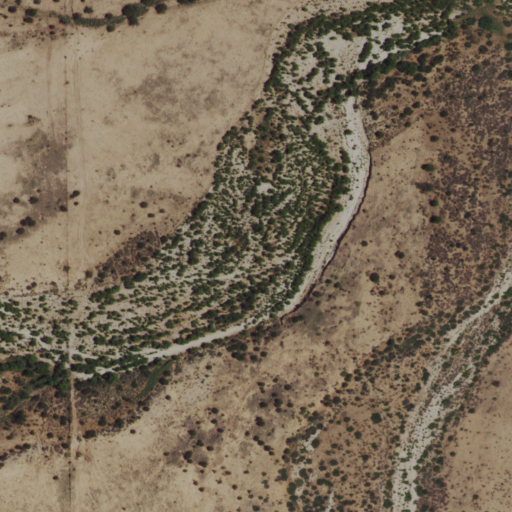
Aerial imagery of valley in New Mexico named New Tank Draw containing shrub and grassland